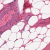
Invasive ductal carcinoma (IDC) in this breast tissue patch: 0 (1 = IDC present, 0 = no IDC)